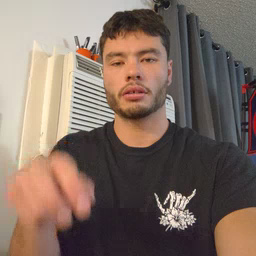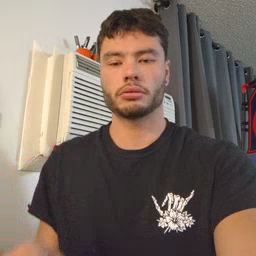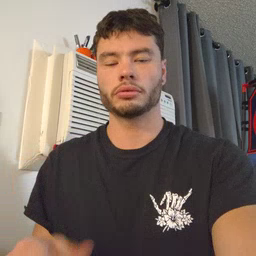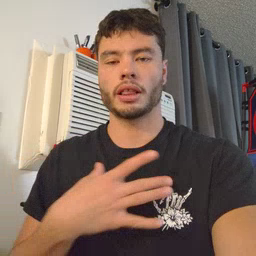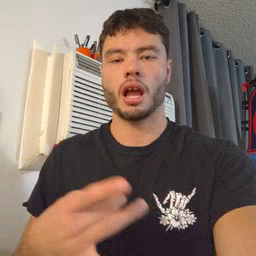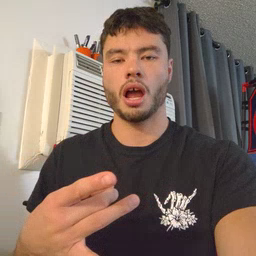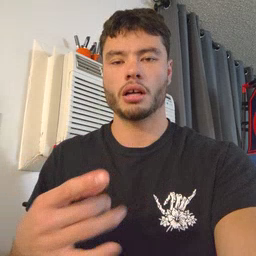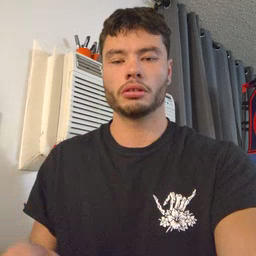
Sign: like